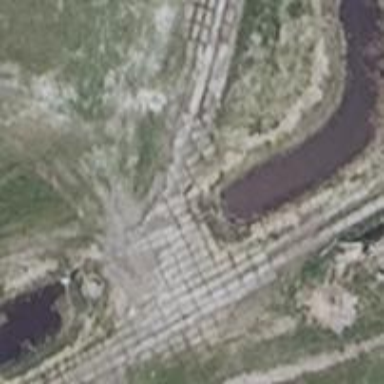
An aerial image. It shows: Culvert tunnel crossing over canal.